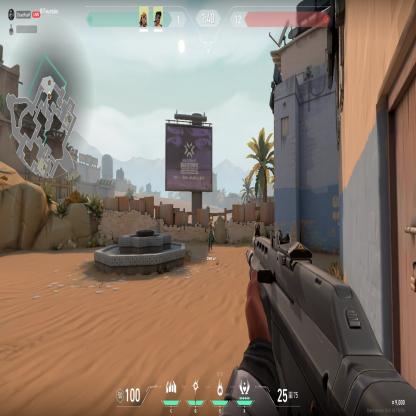
Label: teammate